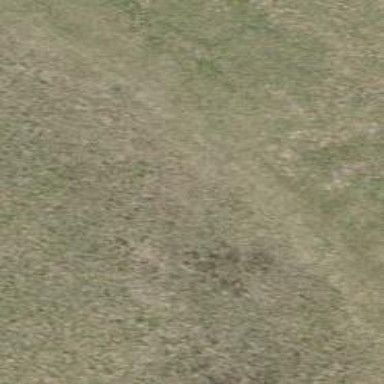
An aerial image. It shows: Path covered in grass.